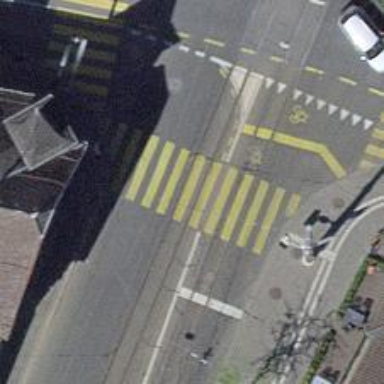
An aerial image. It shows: Tram crossing on the railway.